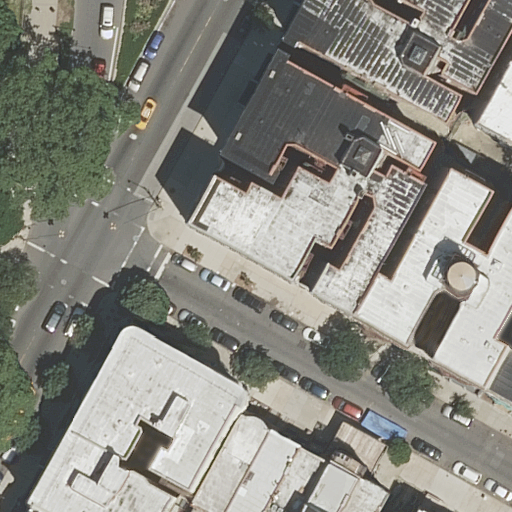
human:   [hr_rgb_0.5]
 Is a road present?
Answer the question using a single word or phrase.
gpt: yes

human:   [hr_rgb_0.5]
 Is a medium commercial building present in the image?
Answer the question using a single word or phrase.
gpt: no

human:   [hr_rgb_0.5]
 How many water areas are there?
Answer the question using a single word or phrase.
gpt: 0

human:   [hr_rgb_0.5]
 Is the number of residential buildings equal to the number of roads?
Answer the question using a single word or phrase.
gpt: no

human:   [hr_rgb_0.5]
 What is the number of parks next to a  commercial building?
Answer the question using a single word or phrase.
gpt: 0

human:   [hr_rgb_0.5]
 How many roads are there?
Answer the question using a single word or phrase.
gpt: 5

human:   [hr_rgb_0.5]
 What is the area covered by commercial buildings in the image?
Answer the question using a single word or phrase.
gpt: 0m2

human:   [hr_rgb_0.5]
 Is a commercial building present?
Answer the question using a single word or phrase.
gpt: no

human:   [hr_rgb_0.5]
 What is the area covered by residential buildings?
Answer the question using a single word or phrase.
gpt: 2207m2

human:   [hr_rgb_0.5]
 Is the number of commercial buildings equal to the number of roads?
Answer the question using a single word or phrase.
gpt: no

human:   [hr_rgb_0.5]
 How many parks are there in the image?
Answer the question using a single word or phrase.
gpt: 1

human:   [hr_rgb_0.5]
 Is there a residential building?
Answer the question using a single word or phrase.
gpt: yes

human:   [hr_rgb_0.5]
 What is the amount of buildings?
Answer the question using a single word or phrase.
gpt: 12

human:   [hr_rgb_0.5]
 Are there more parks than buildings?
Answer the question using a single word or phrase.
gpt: no

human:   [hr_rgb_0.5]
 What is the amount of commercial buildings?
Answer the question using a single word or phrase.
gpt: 0

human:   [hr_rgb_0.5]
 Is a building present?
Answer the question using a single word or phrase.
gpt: yes

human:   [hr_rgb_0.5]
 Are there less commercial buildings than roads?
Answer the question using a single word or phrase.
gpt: yes

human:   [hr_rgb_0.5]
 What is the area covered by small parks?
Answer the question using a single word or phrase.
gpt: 0m2

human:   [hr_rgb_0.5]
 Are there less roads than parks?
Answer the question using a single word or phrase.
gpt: no

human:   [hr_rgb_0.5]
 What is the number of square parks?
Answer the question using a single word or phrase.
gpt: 0

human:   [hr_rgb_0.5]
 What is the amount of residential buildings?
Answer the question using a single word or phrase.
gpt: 12

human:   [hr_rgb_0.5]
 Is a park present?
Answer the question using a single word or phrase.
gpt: yes

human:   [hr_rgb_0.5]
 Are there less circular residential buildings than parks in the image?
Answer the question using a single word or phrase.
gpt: yes

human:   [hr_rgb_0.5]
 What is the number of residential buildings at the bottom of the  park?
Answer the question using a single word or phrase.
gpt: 7

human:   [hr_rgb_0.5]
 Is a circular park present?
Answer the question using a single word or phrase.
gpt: no

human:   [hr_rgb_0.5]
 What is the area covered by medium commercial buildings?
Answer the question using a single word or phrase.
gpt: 0m2

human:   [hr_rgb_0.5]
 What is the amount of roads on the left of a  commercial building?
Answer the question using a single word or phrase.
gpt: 0

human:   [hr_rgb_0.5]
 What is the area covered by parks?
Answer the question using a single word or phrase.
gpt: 10636m2

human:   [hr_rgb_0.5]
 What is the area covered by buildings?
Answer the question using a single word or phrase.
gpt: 2207m2

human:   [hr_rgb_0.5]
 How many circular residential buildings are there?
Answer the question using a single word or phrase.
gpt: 0

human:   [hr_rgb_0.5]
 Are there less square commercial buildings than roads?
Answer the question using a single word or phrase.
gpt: yes

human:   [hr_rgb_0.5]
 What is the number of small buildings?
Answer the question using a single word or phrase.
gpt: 7

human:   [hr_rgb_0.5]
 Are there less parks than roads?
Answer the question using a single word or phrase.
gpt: yes

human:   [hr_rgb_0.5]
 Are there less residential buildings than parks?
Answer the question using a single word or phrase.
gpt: no

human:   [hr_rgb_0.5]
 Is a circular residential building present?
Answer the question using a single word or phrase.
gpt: no

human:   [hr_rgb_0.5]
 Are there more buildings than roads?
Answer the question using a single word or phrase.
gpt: yes

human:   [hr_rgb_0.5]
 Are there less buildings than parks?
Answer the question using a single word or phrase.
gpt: no

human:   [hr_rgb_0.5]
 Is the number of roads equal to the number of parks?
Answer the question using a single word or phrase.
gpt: no

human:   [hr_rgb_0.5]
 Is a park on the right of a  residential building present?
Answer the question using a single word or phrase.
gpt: no

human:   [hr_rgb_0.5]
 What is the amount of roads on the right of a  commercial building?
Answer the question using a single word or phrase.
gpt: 0

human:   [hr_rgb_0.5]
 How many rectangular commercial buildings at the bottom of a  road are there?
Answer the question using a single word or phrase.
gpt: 0

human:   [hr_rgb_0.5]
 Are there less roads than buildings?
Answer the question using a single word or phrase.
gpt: yes

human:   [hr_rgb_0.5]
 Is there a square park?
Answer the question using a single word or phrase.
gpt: no

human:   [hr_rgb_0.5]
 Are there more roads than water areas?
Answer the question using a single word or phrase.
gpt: yes

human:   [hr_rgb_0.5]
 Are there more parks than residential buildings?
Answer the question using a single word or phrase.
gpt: no

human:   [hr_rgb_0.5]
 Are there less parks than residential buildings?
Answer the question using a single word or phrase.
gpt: yes

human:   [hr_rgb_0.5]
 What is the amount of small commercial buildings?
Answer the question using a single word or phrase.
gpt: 0

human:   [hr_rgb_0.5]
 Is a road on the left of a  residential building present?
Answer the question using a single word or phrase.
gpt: yes

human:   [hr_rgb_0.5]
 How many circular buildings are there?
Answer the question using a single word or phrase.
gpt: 0

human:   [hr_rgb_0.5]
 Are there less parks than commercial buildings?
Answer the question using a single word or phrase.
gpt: no

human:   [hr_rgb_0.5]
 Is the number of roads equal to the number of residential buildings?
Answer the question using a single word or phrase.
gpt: no

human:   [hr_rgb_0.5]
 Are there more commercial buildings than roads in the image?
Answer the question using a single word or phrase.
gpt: no

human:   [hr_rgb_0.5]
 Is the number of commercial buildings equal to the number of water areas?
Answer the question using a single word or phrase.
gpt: yes

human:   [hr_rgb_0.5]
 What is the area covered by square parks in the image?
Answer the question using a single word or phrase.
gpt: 0m2

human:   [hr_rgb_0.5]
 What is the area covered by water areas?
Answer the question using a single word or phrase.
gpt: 0m2

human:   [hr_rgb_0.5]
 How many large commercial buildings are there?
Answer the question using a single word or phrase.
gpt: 0

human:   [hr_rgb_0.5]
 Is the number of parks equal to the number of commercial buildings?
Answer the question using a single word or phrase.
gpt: no

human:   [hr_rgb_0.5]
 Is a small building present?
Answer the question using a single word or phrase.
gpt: yes

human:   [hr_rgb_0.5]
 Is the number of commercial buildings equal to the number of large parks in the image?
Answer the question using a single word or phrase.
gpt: no

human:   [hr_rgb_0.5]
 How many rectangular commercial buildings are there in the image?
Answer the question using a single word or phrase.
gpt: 0

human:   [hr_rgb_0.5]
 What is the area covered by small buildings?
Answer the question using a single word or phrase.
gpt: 383m2

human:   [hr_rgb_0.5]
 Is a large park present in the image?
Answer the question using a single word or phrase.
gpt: yes

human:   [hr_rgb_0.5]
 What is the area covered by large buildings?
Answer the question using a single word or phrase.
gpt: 1162m2

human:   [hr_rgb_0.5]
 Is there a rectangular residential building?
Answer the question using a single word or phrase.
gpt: yes